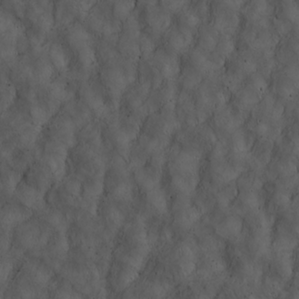
Label: non_frost